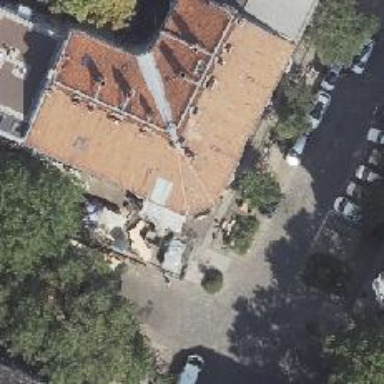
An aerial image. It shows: Restaurant.